Fundus camera: zeiss
Shooting center: midpoint
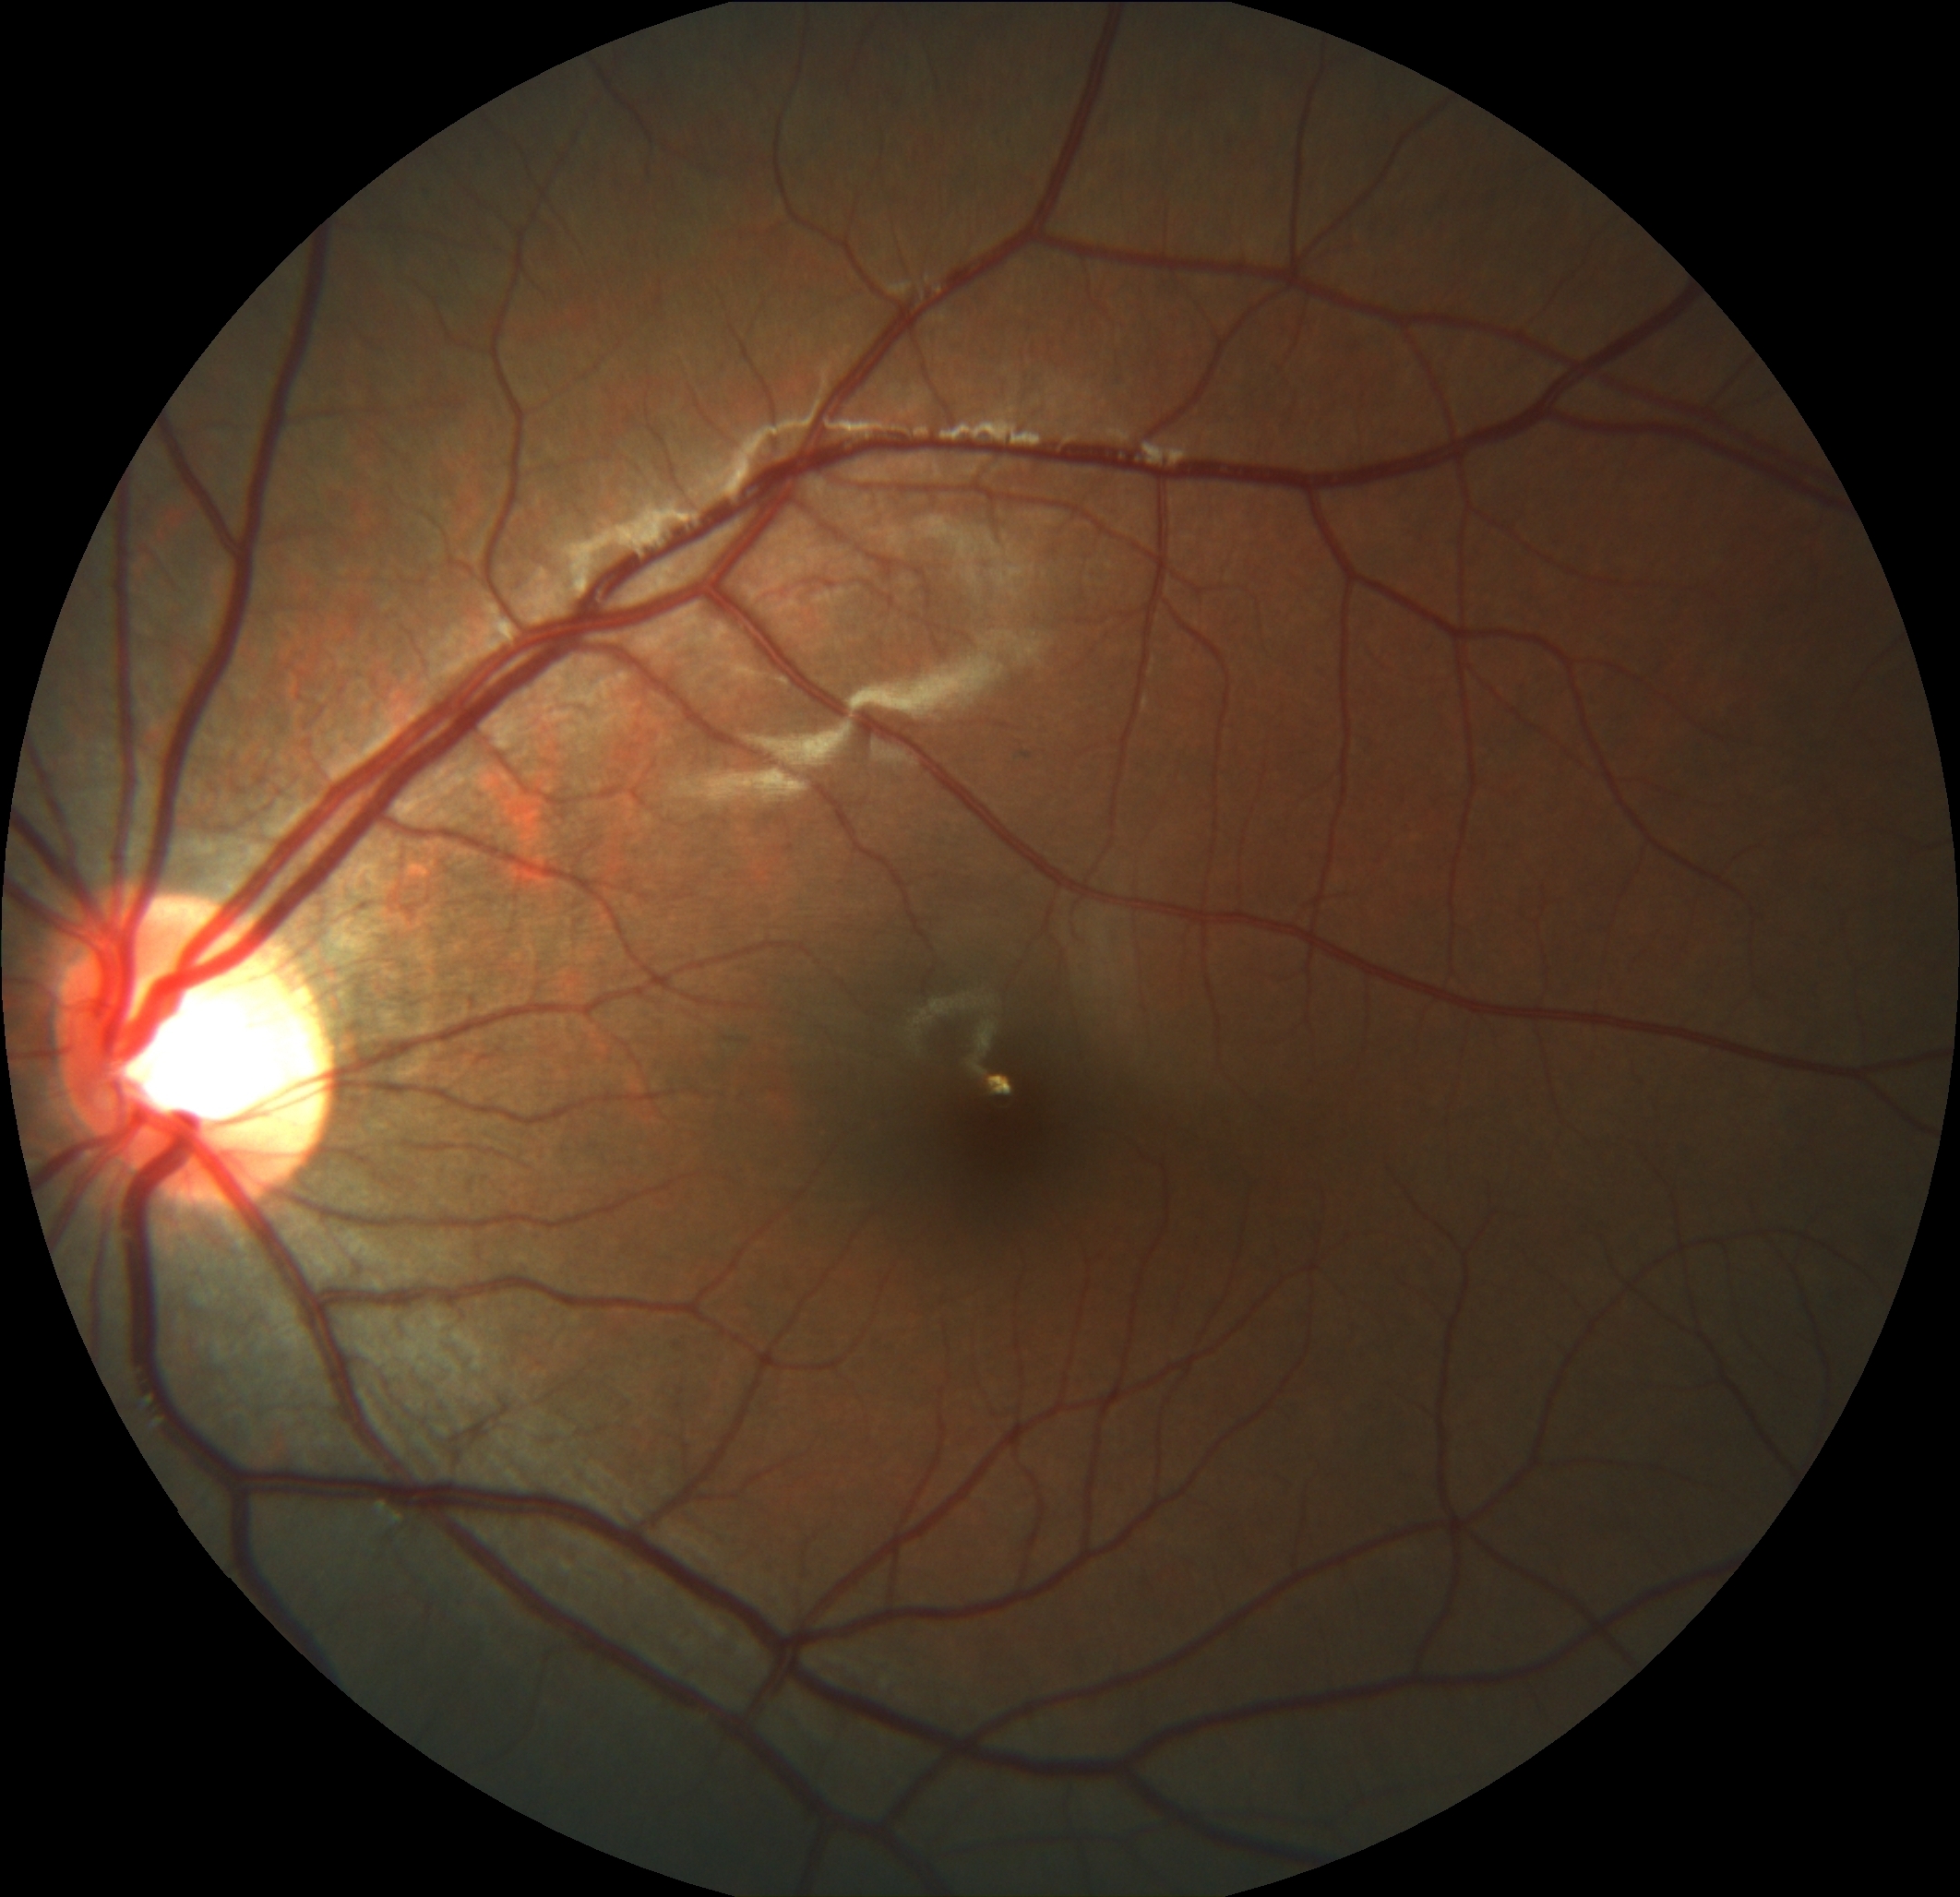
Pathologic myopia: no
Patchy retinal atrophy: absent
Retinal detachment: absent